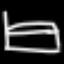
Label: bed